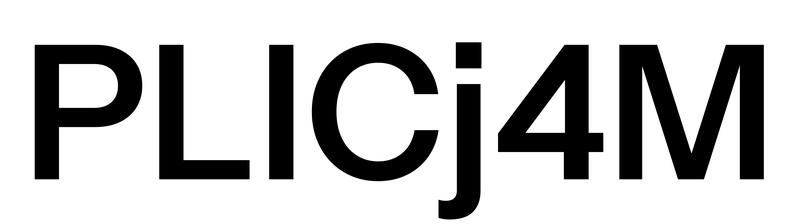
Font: InstrumentSans_SemiBold